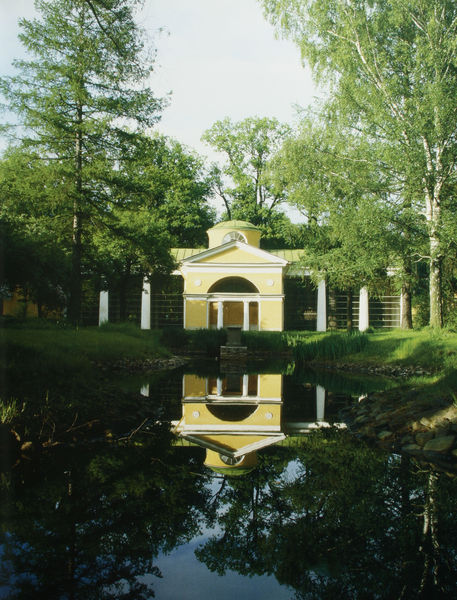
Titel: Voliere
Künstler: Charles Cameron
Standort: St. Petersburg
Institution: Schloss Pawlowsk
Schlagwörter: baum, blau, blätter, dunkel, himmel, laub, schatten, wasser, weiß, bäume, dreieck, fluss, gelb, grün, landschaft, ocker, see, teich, ufer, äste, braun, fenster, grau, hell, laterne, licht, pfeiler, säule, säulen, anlage, dach, gebäude, gras, haus, park, rasen, wiese, zaun, architektur, steine, spiegel, bach, birke, birken, häuser, natur, spiegelung, zweige, gewässer, kanal, sonne, wasserspiegelung, klassizismus, england, wald, kreis, rund, turm, garten, sommer, ansicht, bogen, giebel, tag, rundbogen, kuppel, treppen, widerschein, glanz, glatt, still, reflexion, foto, fotografie, photographie, eingang, arkade, antike, lichtung, symmetrisch, friedhof, photo, fries, portal, villa, gesims, giebelfeld, rechteckig, laubbäume, tempel, pavillon, mausoleum, englisch, aufsatz, tympanon, hausa, tempelchen, gartenhaus, gartenbau, fotografie baum, nymphäum, friedhofe